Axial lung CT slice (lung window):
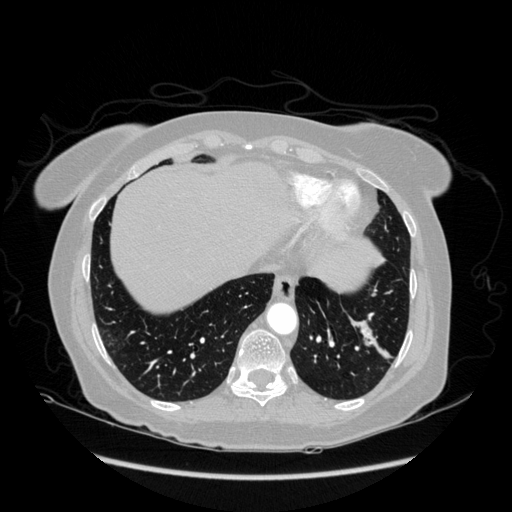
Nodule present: no